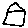
Label: house